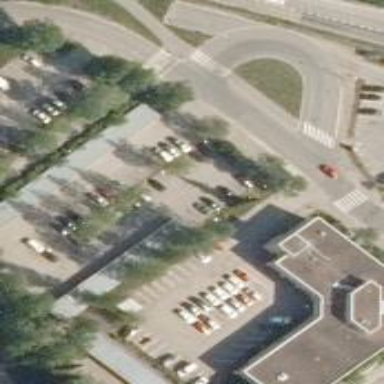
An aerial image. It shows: Office building.